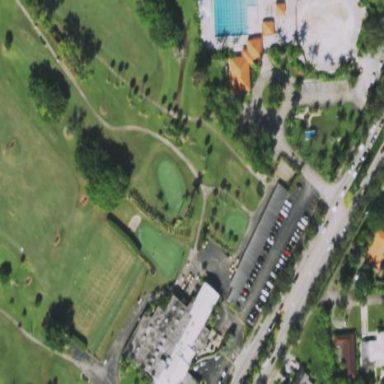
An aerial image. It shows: Designated area for golf carts.